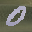
Label: 0